Question: This code
'''
1 function makegraph(A,B)
2 results=load(A);
3 time = results(:,3) - <PHONE>;
4 firstTimeIndex = find(time >= (max(time) - 86400*7), 1);
5 results = results(max(1,firstTimeIndex-1):end, :);%Results now only containe s data from the last week
6 temp = results(:,3)-<PHONE>;
7 h=plot(temp,smooth(results(:,1)),':b','linewidth',2)
8 ylim([0 80])
9 xlim([max(temp)-(86400*7),max(temp)-1])
10 set(gca,'color','black')
11 set(gcf,'color','black') %get's rid of he axis alltogether
12 hold on
13 plot(temp, smooth(results(:,4)), 'r', 'linewidth', 2);
14 plot(temp, smooth(results(:,5)), 'g', 'linewidth', 2);
15 plot(temp, smooth(results(:,6)), 'm', 'linewidth', 2);
16 xlim([max(temp)-(86400*7),max(temp)-1])
17 set(gca,'XTick',[1:86400:(max(temp))+1])
18 set(gca,'XTickLabel',['Mon';'Tue';'Wed';'Thu';'Fri';'Sat';'Sun'])
19 print('-djpeg',B)
20 hold off
'''
Saves this graph in the filename 'B'...
It works fine, but I'd like to put it in a different context, for which I need it to have a black background...
I have tried setting
'''
set(gca,'color',[1 1 0])
set(gcf,'color',[1 1 0])
'''
as described by <URL>
and I've tried
'''
whitebg(1,'k')
'''
...and I'm getting nowhere -particualarly because sometimes when I try and play around with some of
set(gca,'color','black')
set(gcf,'color','black') settings, some of my plots disappear.
I'm deeply confused.. could someone tell me why the accepted answer at <URL> isn't working here...?
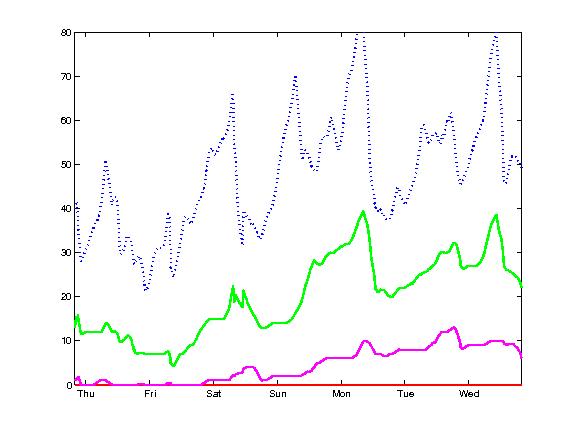
Answer: Turns out that the commands were working within MATLAB, they just weren't working on the printed file because, according to <URL>....
> By default, MATLAB changes the figure background color of printed
output to white, but does not change the color of uicontrols. If you
have set the background color, for example, to match the gray of the
GUI devices, you must set InvertHardcopy to off to preserve the color
scheme. To set InvertHardcopy on the current figure, use the command:
set(gcf,'InvertHardcopy','off')
So once I set set(gcf,'InvertHardcopy','off'), everything was peachy... thanks in particular to Molly, who put me on the right track...